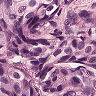
Metastatic tissue present: yes